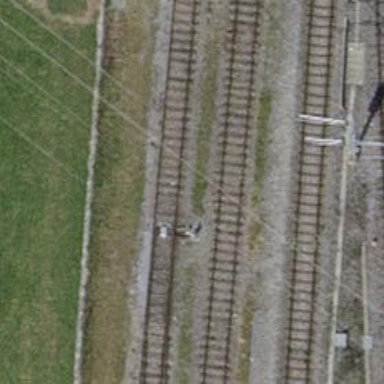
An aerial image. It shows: Railway switch.